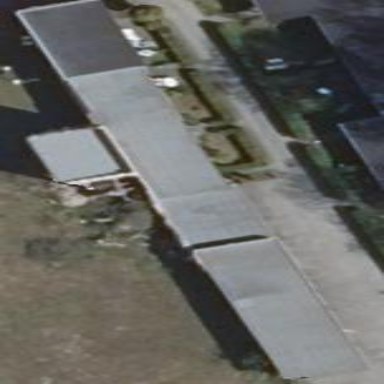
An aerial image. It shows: Group of garages.